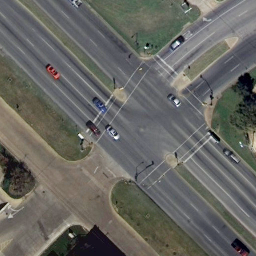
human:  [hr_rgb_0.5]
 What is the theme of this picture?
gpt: intersection

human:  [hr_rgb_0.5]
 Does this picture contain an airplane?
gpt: no

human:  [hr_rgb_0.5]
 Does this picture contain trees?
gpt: yes

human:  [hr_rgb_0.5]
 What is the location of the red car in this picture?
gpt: upper left

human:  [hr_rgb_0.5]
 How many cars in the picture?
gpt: eight